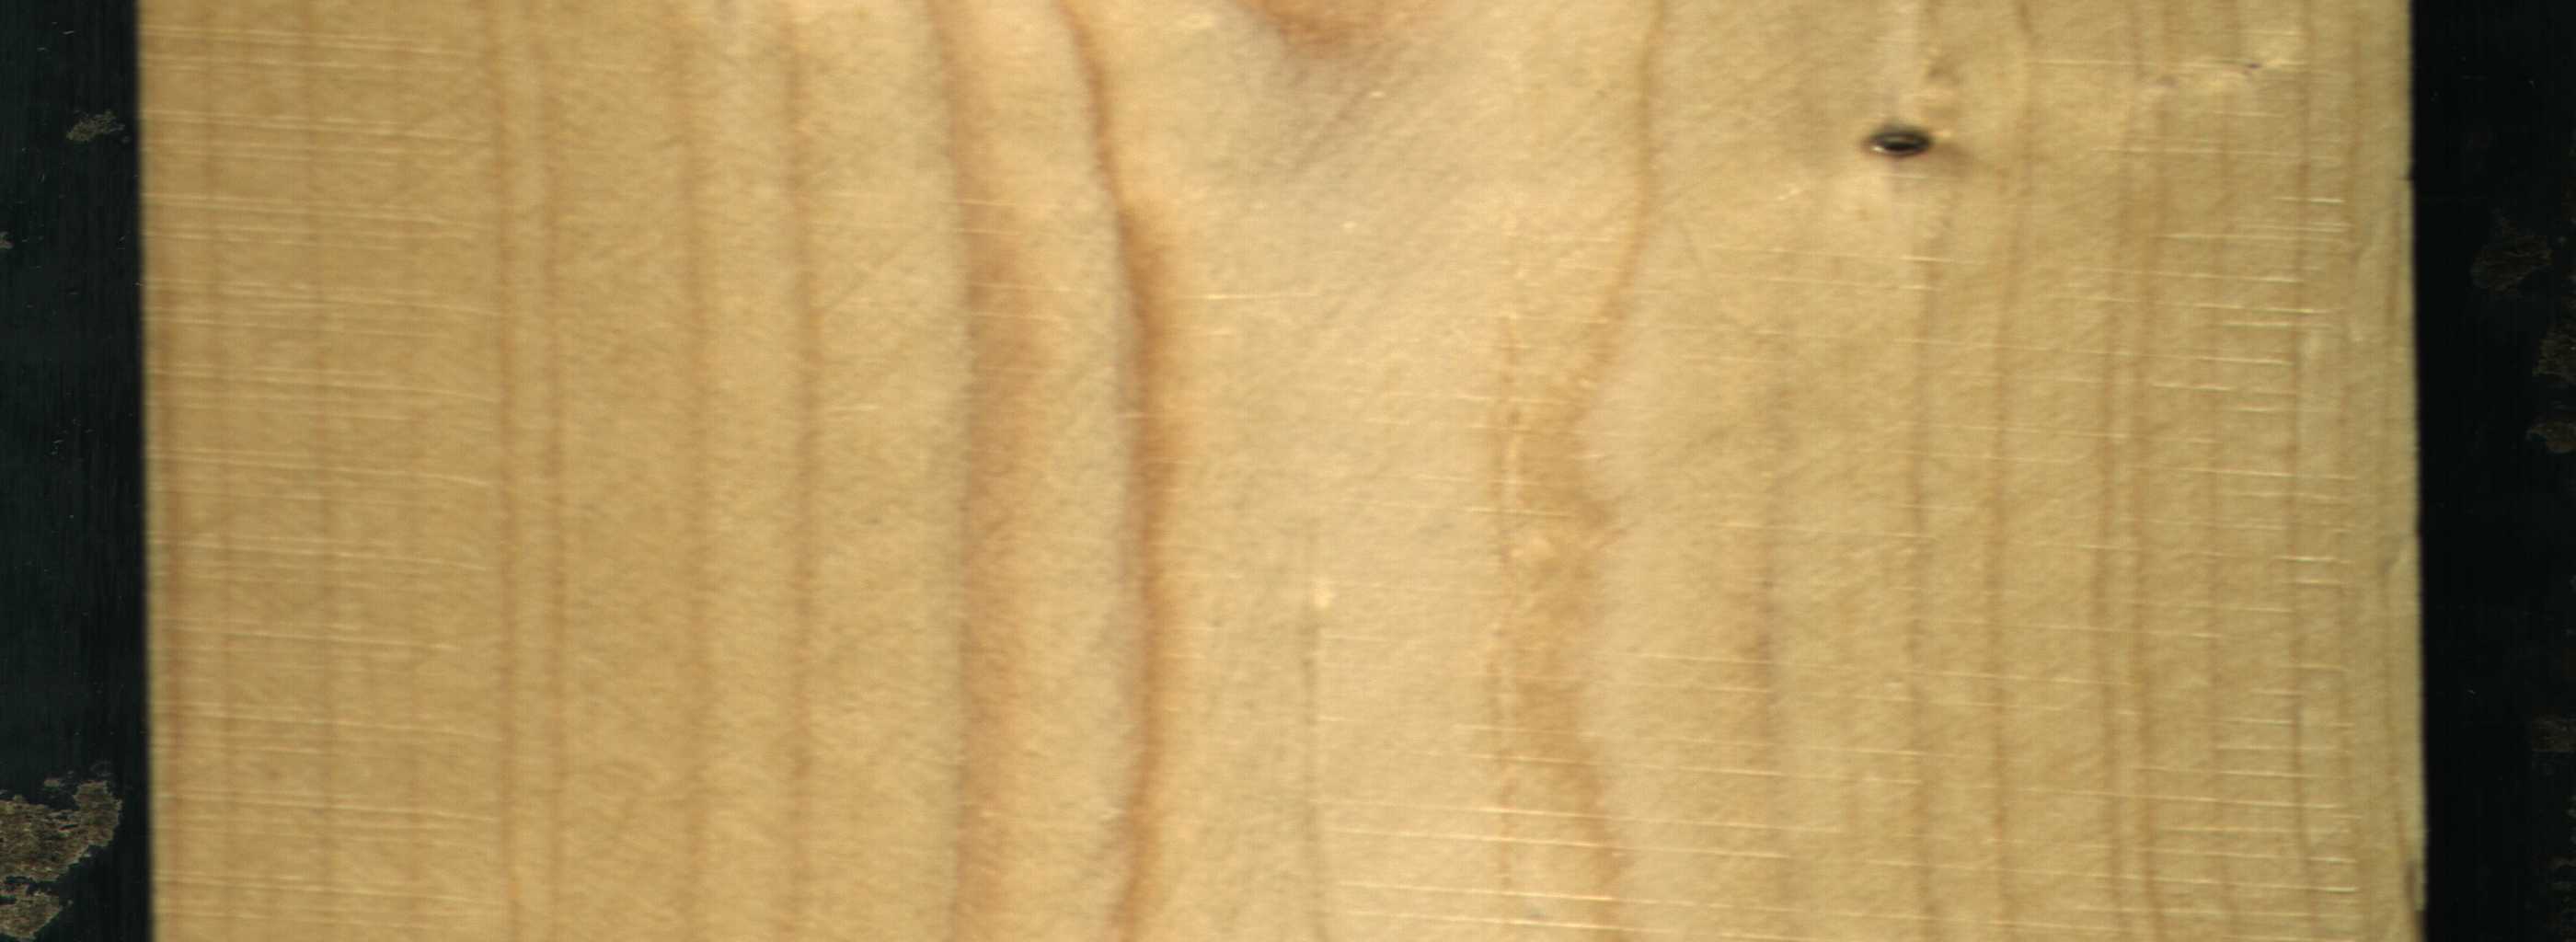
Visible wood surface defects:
Dead_Knot